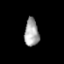
Tissue: prostate
Cell type: T cells
Senescence score: 0.7277
Nuclear area (px): 392
Mean DAPI intensity: 163.918